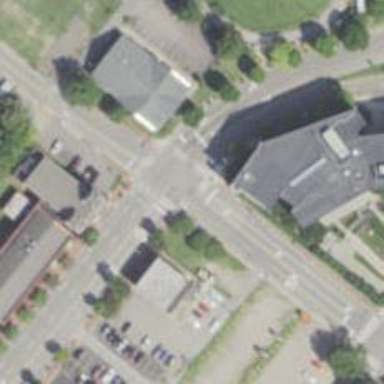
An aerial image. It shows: Asphalt footway with uncontrolled crossing.